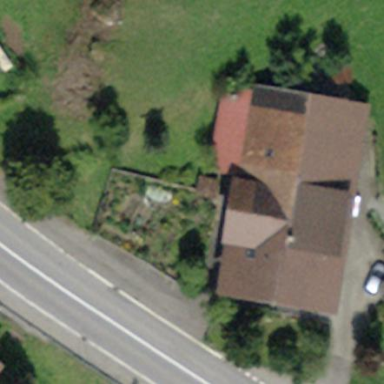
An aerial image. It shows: Residential building.